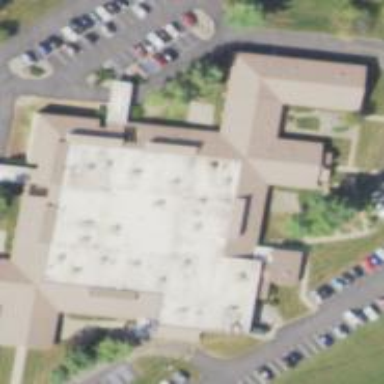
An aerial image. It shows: Hospital.